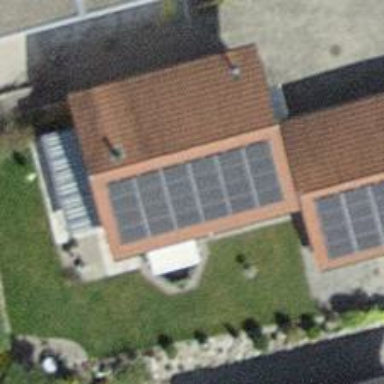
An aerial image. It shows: Solar power generator with photovoltaic panels.